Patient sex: M
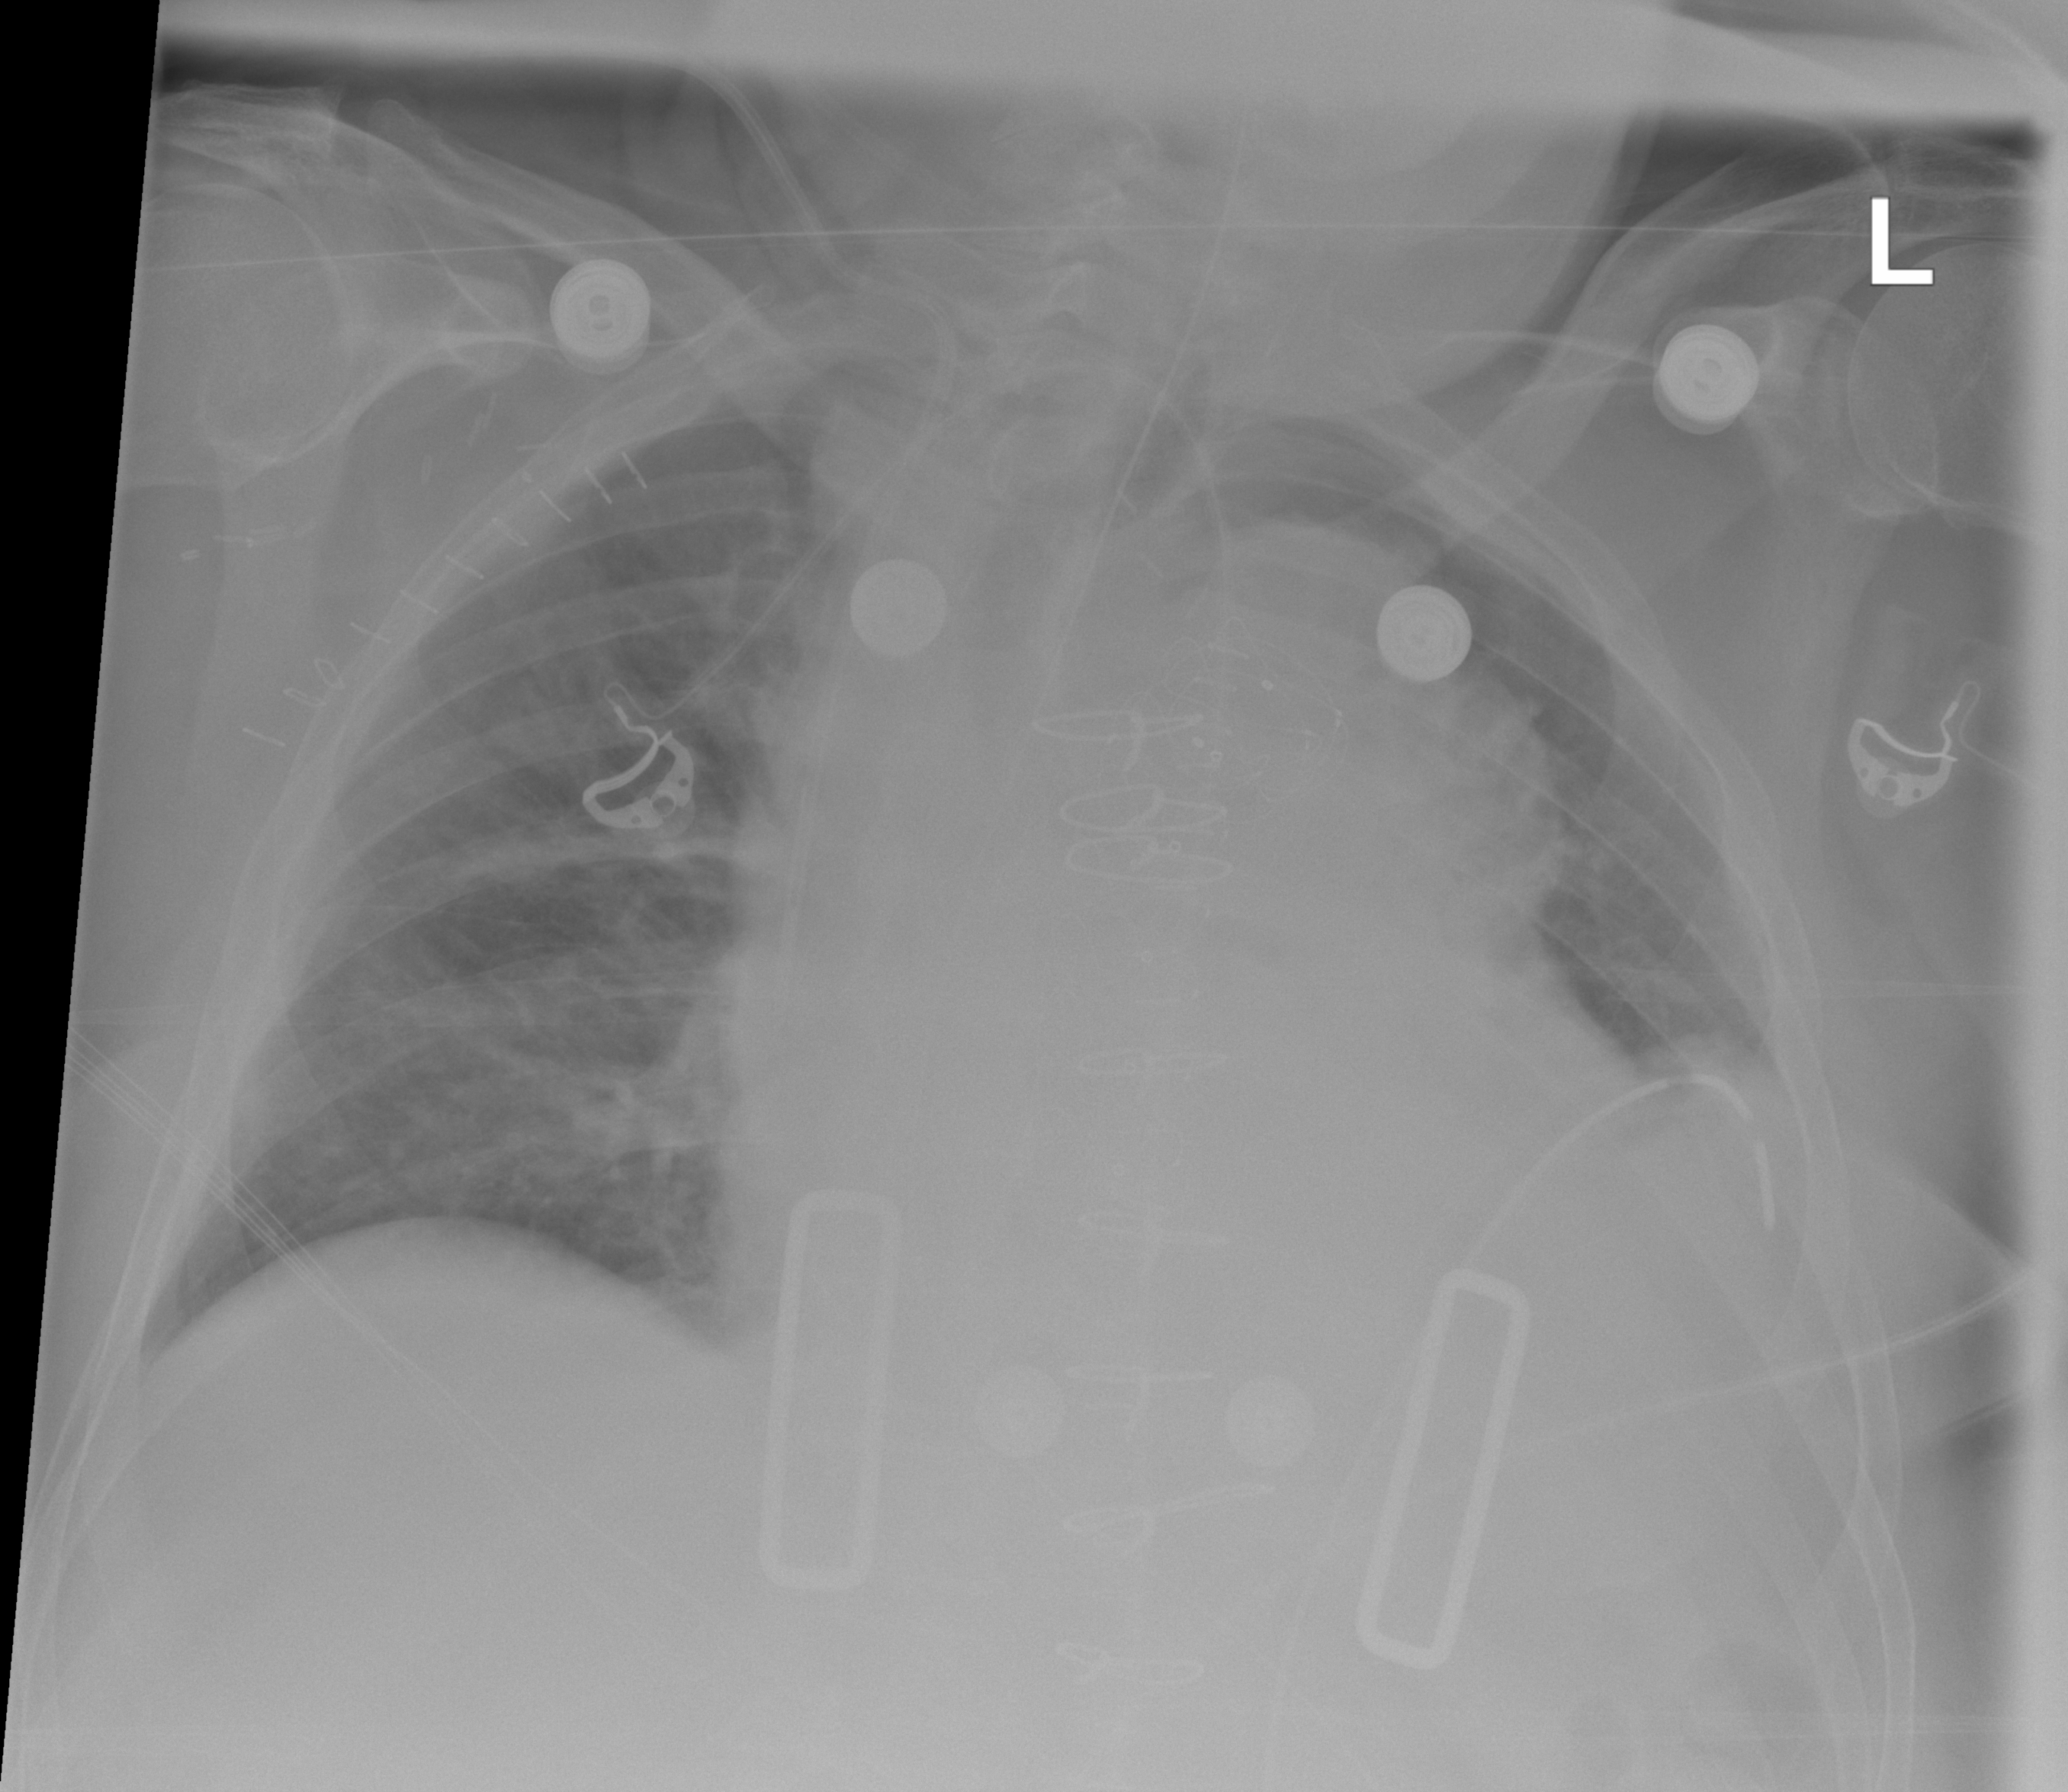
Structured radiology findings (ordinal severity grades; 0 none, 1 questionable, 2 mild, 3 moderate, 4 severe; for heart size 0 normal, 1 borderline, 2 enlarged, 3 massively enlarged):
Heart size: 3
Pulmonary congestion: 2
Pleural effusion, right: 0
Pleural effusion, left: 2
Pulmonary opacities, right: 0
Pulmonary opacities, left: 0
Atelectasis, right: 2
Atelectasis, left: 3